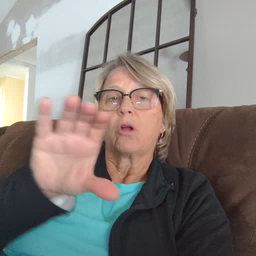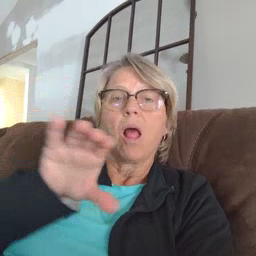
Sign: chocolate